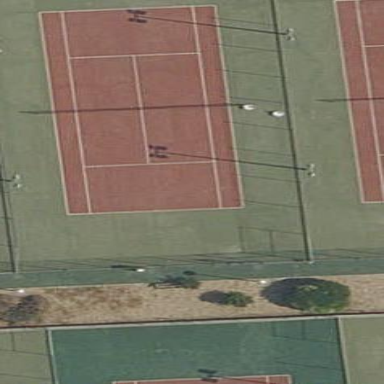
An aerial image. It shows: Tennis court in leisure pitch.